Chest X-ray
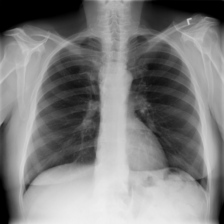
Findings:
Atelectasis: negative
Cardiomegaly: negative
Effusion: negative
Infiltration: negative
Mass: negative
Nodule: negative
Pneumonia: negative
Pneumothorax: negative
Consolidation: negative
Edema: negative
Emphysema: negative
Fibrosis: negative
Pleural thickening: negative
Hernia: negative